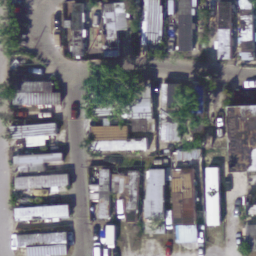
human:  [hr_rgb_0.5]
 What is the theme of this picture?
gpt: mobile home park

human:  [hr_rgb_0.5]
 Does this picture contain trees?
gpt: yes

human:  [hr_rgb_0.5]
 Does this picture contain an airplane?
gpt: no